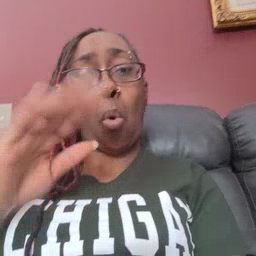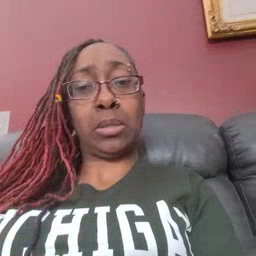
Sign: on